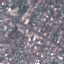
Land use / land cover class: Residential